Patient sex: F
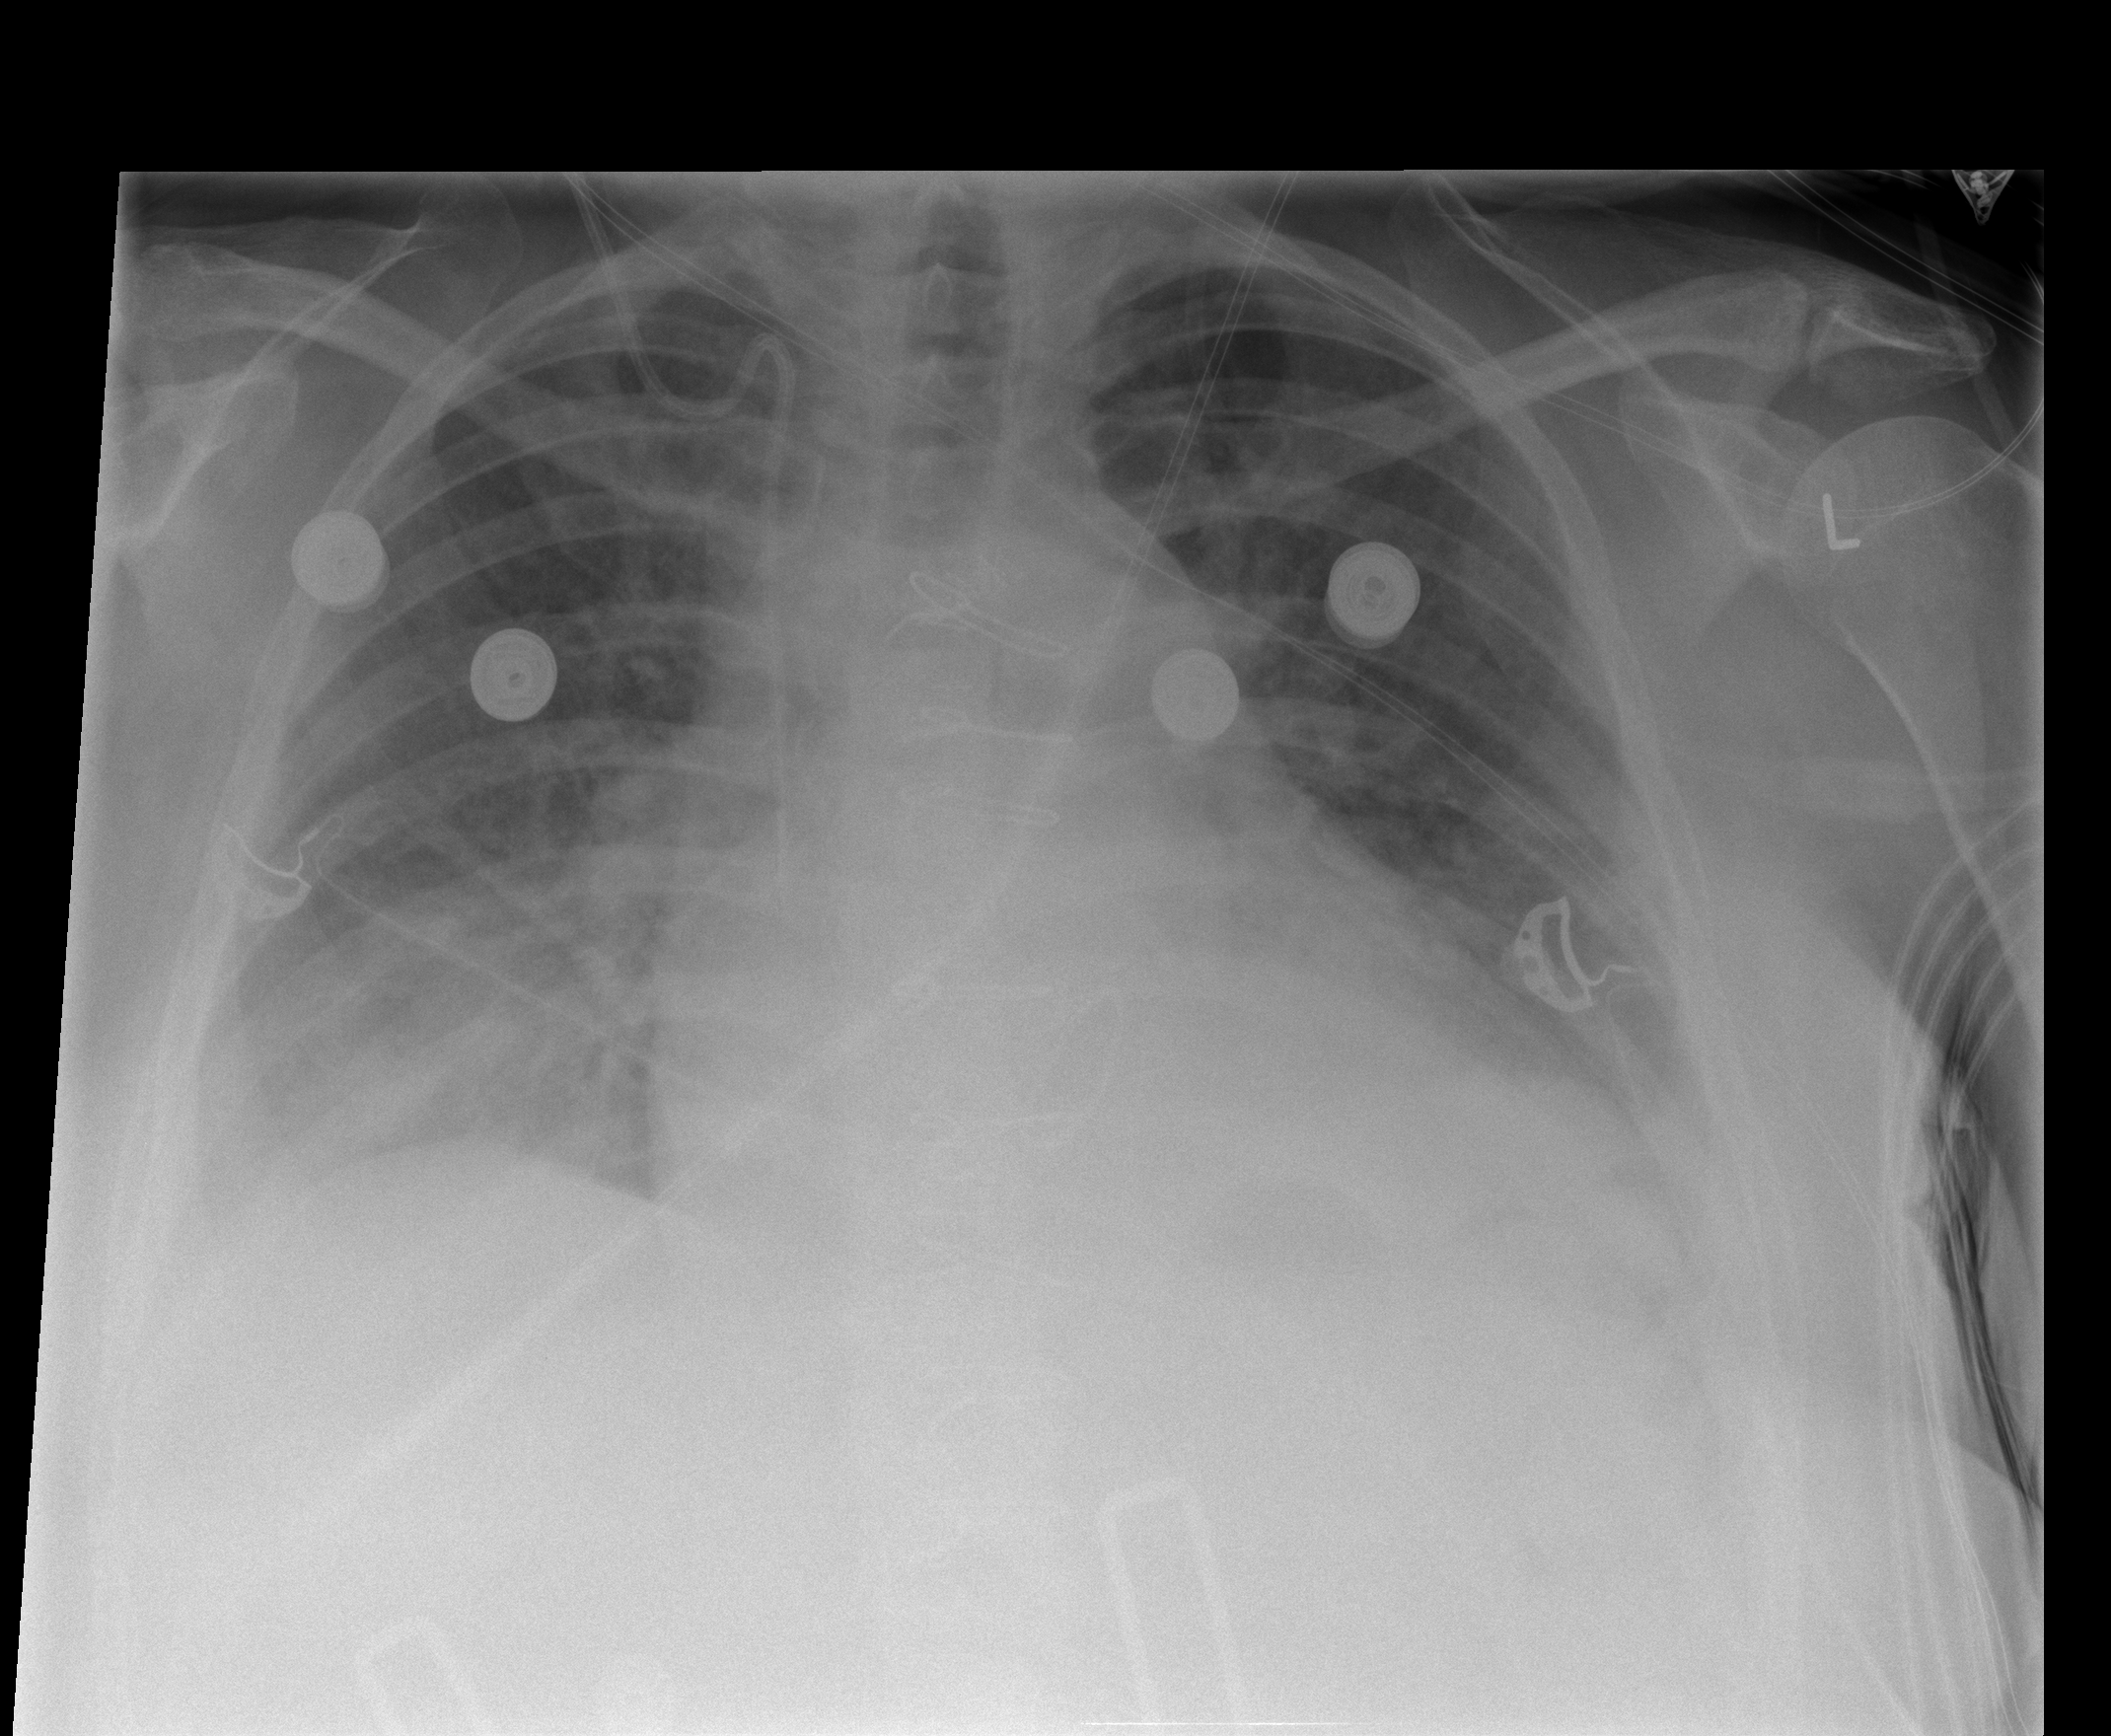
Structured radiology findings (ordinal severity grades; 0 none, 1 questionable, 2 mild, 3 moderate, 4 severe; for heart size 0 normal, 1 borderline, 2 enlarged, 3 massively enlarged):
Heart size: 2
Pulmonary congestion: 2
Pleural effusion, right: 0
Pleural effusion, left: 1
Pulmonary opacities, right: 0
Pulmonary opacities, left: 0
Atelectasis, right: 2
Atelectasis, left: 1